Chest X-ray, PA view. Patient: 13 years old, sex F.
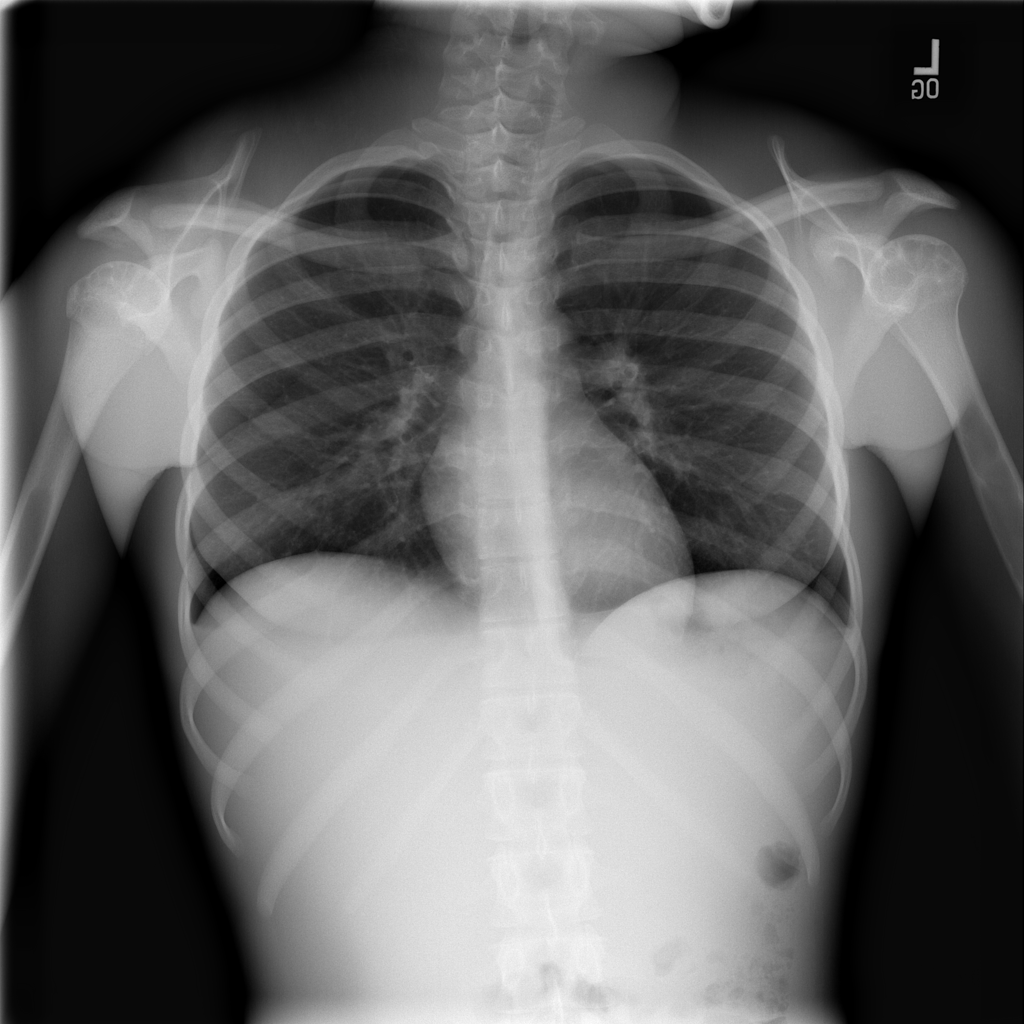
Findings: No Finding